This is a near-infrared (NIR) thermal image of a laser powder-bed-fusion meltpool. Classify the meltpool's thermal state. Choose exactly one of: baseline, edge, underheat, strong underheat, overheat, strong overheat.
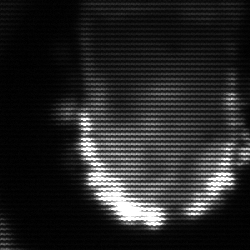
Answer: baseline